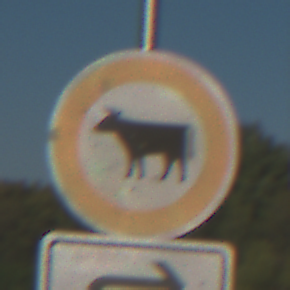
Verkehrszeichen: VerbotViehtrieb
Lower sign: RichtungsangabeDurchPfeile5
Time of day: MorningAfternoon
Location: Outdoor (Urban)
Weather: Clear
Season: NotSpecified
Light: Natural